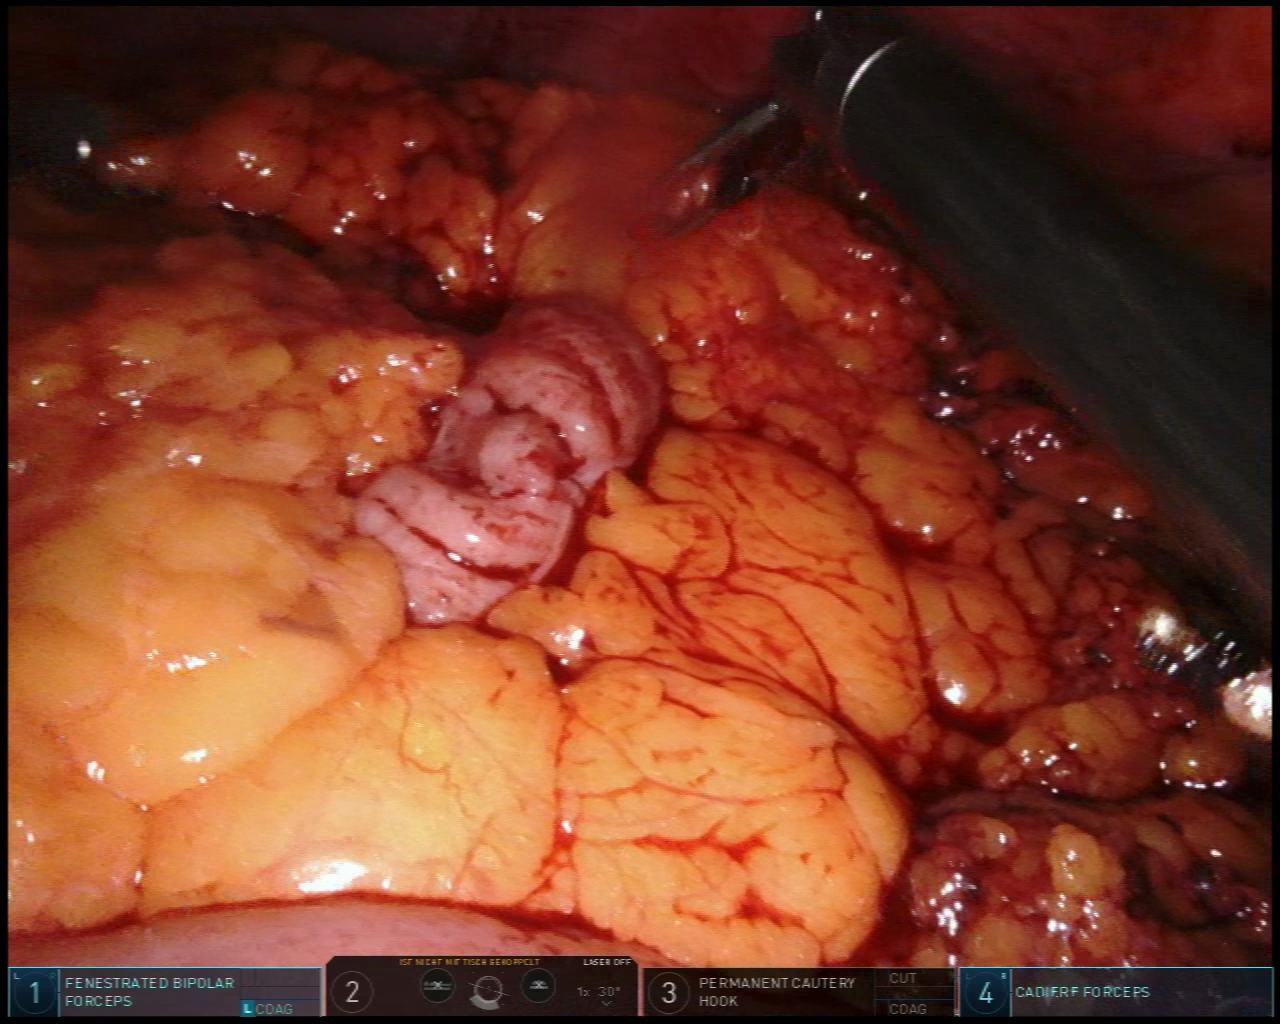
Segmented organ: colon
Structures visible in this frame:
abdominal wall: yes
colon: yes
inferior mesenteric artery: no
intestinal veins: no
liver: no
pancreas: no
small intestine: yes
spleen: no
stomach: no
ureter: no
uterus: no
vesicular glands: no